Question:
I am going on with Show List of Items in 'GridView' and If I scroll the GridView the whole screen Have to 'Scroll' not only the 'GridView' for this purpose I used custom GridView class'ExpandableHeightGridView'.It shown the GridView in full screen when Scroll happened.What problem I am facing is I have grabbed the list of values from 'WebService API' call and also I have done some pagination work around in this scrolling process,that's initially It show only first 'Ten' Items in the GridView.If we scroll down the Grid it will call the 'WebService API' call for another 'Ten' values If response contains more Values.It is showing all List of Items in 'ExpandableHeightGridView' that the 'WebService API' call is calling even we don't scroll the GridView. If I use default GridView Instead of 'ExpandableHeightGridView' It will work properly for 10,10 pagination but scrolling is enable only for GridView not the Whole Screen.I need both 'task(full screen Scroll,Pagination for 10,10,..etc)' to perform.
Below is my Code
'''
public class ExpandableHeightGridView extends GridView {
boolean expanded = true;
public ExpandableHeightGridView(Context context){
super(context);
}
public ExpandableHeightGridView(Context context, AttributeSet attrs) {
super(context, attrs);
}
public ExpandableHeightGridView(Context context, AttributeSet attrs,
int defStyle) {
super(context, attrs, defStyle);
}
public boolean isExpanded() {
return expanded;
}
public void setExpanded(boolean expanded) {
this.expanded = expanded;
}
@Override
public void onMeasure(int widthMeasureSpec, int heightMeasureSpec) {
// HACK! TAKE THAT ANDROID!
if (isExpanded()) {
// Calculate entire height by providing a very large height hint.
// View.MEASURED_SIZE_MASK represents the largest height possible.
int expandSpec = MeasureSpec.makeMeasureSpec(MEASURED_SIZE_MASK,
MeasureSpec.AT_MOST);
super.onMeasure(widthMeasureSpec, expandSpec);
ViewGroup.LayoutParams params = getLayoutParams();
params.height = getMeasuredHeight();
} else {
super.onMeasure(widthMeasureSpec, heightMeasureSpec);
}
}
}
'''
'''
private void loadFeed(boolean keepListViewShown) {
final FeedRequest<ItemsFeed, ?> request = ItemFeedRequest(0, getLastPostDate());
feedState.lastRequestPageAndSortParams = request.getPageAndSortParams();
getFeedListView().setAdapter(createAdapter(new ArrayList<String>()));
}
private FeedRequest<ItemsFeed, ?> ItemFeedRequest(int page, Date lastPostDate) {
return VisitedItemFeedRequest.builder(this.user.getId())
.pageAndOrdering(PageAndSortParams.builder()
.limit(10).dateOffset(lastPostDate).page(page).build())
.build();
}
private ListAdapter createAdapter(List<String> items) {
PagedAsyncDataLoader<ItemsFeed> pagedDataProvider = new PagedAsyncDataLoader<ItemsFeed>() {
@Override
@SuppressWarnings("unchecked")
public void loadPage(int page, RequestListener<ItemsFeed> requestListener) {
final FeedRequest request =
ItemFeedRequest(page, getLastPostDate());
feedState.lastRequestPageAndSortParams = request.getPageAndSortParams();
//use cache only for the first page of data
long cacheExpirationDelay = page == 0 ? Constants.CacheExpirationDuration.ONE_SECOND :
Constants.CacheExpirationDuration.ALWAYS_EXPIRED;
getRequestController().execute(request, cacheExpirationDelay, requestListener);
}
};
endlessFeedAdapter = new FeedAdapter(createListAdapter(items), pagedDataProvider);
mergeAdapter = new MergeAdapter();
mergeAdapter.addAdapter(endlessFeedAdapter);
return mergeAdapter;
}
}
private final class FeedAdapter extends EndlessFeedAdapter<String,ItemsFeed> {
int count = 0;
public FeedAdapter(ArrayAdapter<String> wrapped, PagedAsyncDataLoader<ItemsFeed>
pagedDataProvider) {
super(wrapped, pagedDataProvider);
}
@Override
protected List<String> collectItems(ItemsFeed FEED) {
return FEED.getData();
}
@Override
protected boolean shouldLoadNextPage(ItemsFeed feed) {
if (feed.getPaging() == null || feed.getPaging().getNext() == null
|| feed.getPaging().getNext().isEmpty())
return false;
return true;
}
@Override
protected void onRequestStarted() {
super.onRequestStarted();
hideErrorLoading();
}
protected void showErrorLoading(String errorMessage) {
getErrorPanelController().showActionButton(android.R.drawable.ic_menu_rotate,
endlessAdapterLoadErrorClickListener)
.errorWithDefaultIcon(errorMessage).show();
}
private final View.OnClickListener endlessAdapterLoadErrorClickListener = new View.OnClickListener() {
@Override
public void onClick(View v) {
hideErrorLoading();
if (endlessFeedAdapter.getCurrentPage() <= 1) {
reloadData();
} else {
endlessFeedAdapter.restartAppending();
}
}
};
protected void hideErrorLoading() {
getErrorPanelController().hide();
}
private void reloadData() {
feedState.clear();
loadFeed(false);
}
@Override
public void onRequestFailure(Exception spiceException) {
super.onRequestFailure(spiceException);
showErrorLoading(getString(R.string.failed_to_load_feed));
}
@Override
public void onRequestSuccess(ItemsFeed feed, boolean cached) {
super.onRequestSuccess(feed, cached);
feedState.updatePaging(feed.getPaging());
if (cached) {
//ASOC-221 - handle cached result and display message to user that "offline" results were shown
showErrorLoading(getString(R.string.offline_data_displayed));
}
}
@Override
protected void onItemsAdded(List<String> items) {
super.onItemsAdded(items);
feedState.appendItems(items);
}
@Override
protected void onNoMoreData() {
if (feedState.getItems() != null && feedState.getItems().size() > 0) {
//show "No more data" only if current list do not contain any items
//otherwise it is more like "Feed is empty" or "No data" message
mergeAdapter.setActive(noMoreDataView, true);
}
}
}
protected ArrayAdapter<String> createListAdapter(List<String> feed) {
return (new VisitedItemListAdapter(this, feed));//Adapter class to show List Items in Grid
}
'''
'''
public abstract class EndlessFeedAdapter<TYPE, RESPONSE> extends EndlessAdapter
implements RequestListener<RESPONSE> {
private PagedAsyncDataLoader<RESPONSE> pagedAsyncDataLoader;
private int currentPage = 1;
private boolean shouldLoadMore = true;
private volatile boolean requestInProgress = false;
public EndlessFeedAdapter(ArrayAdapter<TYPE> wrapped, PagedAsyncDataLoader<RESPONSE>
pagedAsyncDataLoader) {
super(wrapped);
super.setRunInBackground(false);
this.pagedAsyncDataLoader = pagedAsyncDataLoader;
}
@Override
protected boolean cacheInBackground() {
if (shouldLoadMore) {
if (requestInProgress) {
return true;
}
onRequestStarted();
pagedAsyncDataLoader.loadPage(currentPage, this);
return true;
}
return false;
}
protected void onRequestStarted() {
requestInProgress = true;
}
@Override
public void onRequestFailure(Exception spiceException) {
requestInProgress = false;
stopAppending();
}
@Override
public void onRequestSuccess(RESPONSE response, boolean cached) {
//ASOC-221 - it is handled in overriding classes
requestInProgress = false;
++currentPage;
List<TYPE> items = collectItems(response);
if (items == null || items.isEmpty()) {
stopAppending();
onNoMoreData();
return;
}
@SuppressWarnings("unchecked") final ArrayAdapter<TYPE> wrappedAdapter =
((ArrayAdapter<TYPE>)getWrappedAdapter());
List<TYPE> newItems = new ArrayList<>(10);
for (TYPE item : items) {
if (wrappedAdapter.getPosition(item) == -1) {
newItems.add(item);
}
}
if (!newItems.isEmpty()) {
onItemsAdded(newItems);
wrappedAdapter.addAll(newItems);
}
if (!shouldLoadNextPage(response)) {
stopAppending();
onNoMoreData();
}
onDataReady();
}
/**
* Called when adapter has been detected that feed doesn't have more data to load
* it happened inside {@link #onRequestSuccess(Object, boolean)}} if response do not contain any data
* or if call to {@link #shouldLoadNextPage(Object)} returned false
*/
protected void onNoMoreData() {}
/**
* Called when new items have been added to wrapped adapter
* @param items items
*/
protected void onItemsAdded(List<TYPE> items) {}
@Override
protected void appendCachedData() {
}
/**
*
* @param response server response
* @return items returned in response to server request
*/
protected abstract List<TYPE> collectItems(RESPONSE response);
@Override
public void stopAppending() {
this.shouldLoadMore = false;
super.stopAppending();
}
@Override
protected View getPendingView(ViewGroup parent) {
return LayoutInflater.from(parent.getContext()).inflate(R.layout.pending_row, null);
}
@Override
public void setRunInBackground(boolean runInBackground) {
throw new UnsupportedOperationException("EndlessFeedAdapter works only " +
"in runInBackground = false mode");
}
/**
*
* @param response server response
* @return <tt>true</tt> if current response should result in loading of new data page,
* <tt>false</tt> otherwise
*/
protected abstract boolean shouldLoadNextPage(RESPONSE response);
/**
* Make sure that this endless ListView will start loading new data
*/
@Override
public void restartAppending() {
shouldLoadMore = true;
onDataReady();
super.restartAppending();
cacheInBackground();
}
public int getCurrentPage() {
return currentPage;
}
}
'''
'''
public interface PagedAsyncDataLoader<RESULT> {
/**
* Loads page of data asynchronously passing result in provided request listener
* @param page page number (first page is represented by 0)
* @param requestListener request listener
*/
void loadPage(int page,RequestListener<RESULT> requestListener);
}
'''
'''
public class VisitedItemFeedRequest extends FeedRequest<ItemsFeed,ItemApi> {
protected String userId;
protected VisitedItemFeedRequest(Builder builder) {
super(builder);
this.userId = builder.userId;
}
@Override
public ItemsFeed execute(ItemApi itemApi) throws Exception {
PageAndSortParams pageAndSortParams = getPageAndSortParams();
ItemsFeed itemFeed = itemApi.userItemFeed(userId,1,
1,pageAndSortParams.getPage(),10,
pageAndSortParams.getLimit(),true);
return itemFeed;
}
public static Builder builder(String capsuleId){
return new Builder(capsuleId);
}
public static class Builder extends FeedRequest.Builder<VisitedItemFeedRequest> {
private String userId;
public Builder(String capsuleId) {
this.userId = capsuleId;
}
@Override
public VisitedItemFeedRequest build(){
return new VisitedItemFeedRequest(this);
}
}
}
'''
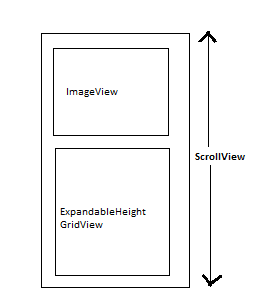
Answer: You should use a 'GridView' like <URL>.